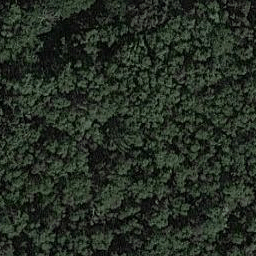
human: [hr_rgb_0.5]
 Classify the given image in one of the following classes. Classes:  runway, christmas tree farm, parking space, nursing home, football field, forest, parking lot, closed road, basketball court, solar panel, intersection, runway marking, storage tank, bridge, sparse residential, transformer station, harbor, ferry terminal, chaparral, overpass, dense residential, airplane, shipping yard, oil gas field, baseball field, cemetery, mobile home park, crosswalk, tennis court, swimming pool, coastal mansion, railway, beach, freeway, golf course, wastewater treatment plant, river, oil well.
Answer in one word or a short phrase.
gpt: forest